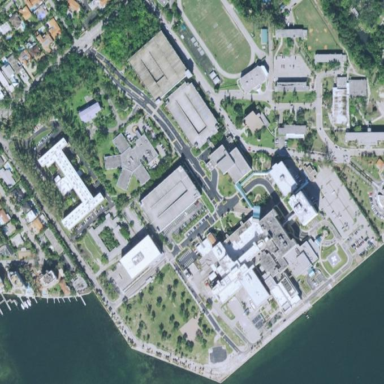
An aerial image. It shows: Healthcare facility identified as hospital.